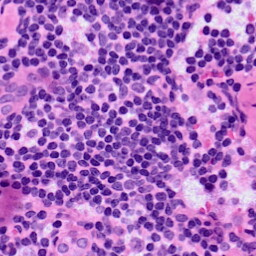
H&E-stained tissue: LymphNode